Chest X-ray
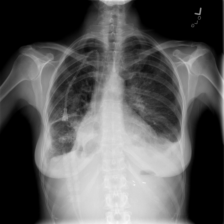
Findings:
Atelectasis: negative
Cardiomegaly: negative
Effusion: negative
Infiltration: negative
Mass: negative
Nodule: negative
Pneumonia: negative
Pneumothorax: negative
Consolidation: negative
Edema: negative
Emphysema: negative
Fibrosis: negative
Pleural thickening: negative
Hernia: negative